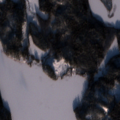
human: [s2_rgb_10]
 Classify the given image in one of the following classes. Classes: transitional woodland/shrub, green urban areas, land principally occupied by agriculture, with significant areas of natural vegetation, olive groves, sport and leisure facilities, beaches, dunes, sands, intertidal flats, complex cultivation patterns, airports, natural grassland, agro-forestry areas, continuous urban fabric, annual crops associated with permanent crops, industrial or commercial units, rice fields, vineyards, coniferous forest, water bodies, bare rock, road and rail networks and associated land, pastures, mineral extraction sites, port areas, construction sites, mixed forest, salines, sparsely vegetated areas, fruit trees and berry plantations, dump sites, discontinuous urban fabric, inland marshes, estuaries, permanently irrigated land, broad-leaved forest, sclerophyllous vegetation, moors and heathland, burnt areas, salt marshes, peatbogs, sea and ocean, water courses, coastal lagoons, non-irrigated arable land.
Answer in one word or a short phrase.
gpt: land principally occupied by agriculture, with significant areas of natural vegetation, coniferous forest, mixed forest, water bodies